Field crop: tomato
Growth stage: 1
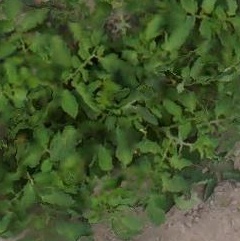
Species: tomato